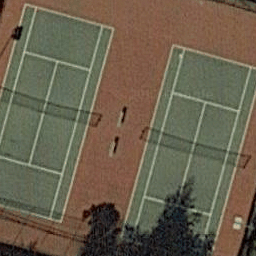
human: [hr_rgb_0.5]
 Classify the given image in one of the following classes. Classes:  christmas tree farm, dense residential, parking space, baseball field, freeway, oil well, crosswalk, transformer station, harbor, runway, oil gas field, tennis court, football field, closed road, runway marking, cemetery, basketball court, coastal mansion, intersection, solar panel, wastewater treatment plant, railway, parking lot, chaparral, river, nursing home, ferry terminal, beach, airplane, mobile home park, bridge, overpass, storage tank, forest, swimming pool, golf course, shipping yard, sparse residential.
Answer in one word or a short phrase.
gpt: tennis court